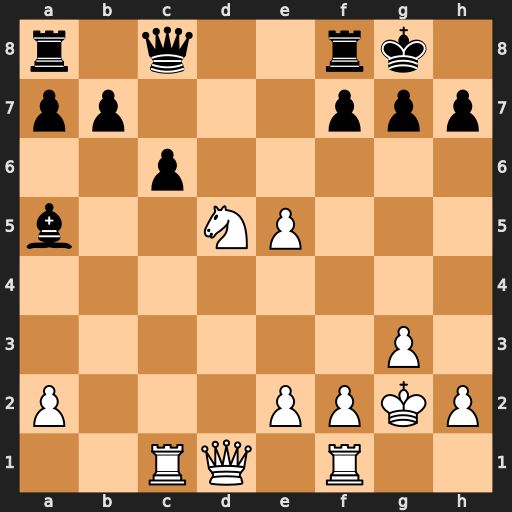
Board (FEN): r1q2rk1/pp3ppp/2p5/b2NP3/8/6P1/P3PPKP/2RQ1R2
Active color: w
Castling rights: -
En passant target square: -
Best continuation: Ne7+ Kh8 Nxc8